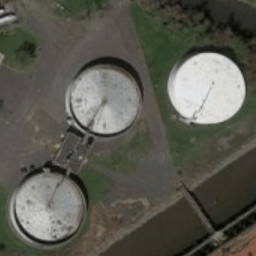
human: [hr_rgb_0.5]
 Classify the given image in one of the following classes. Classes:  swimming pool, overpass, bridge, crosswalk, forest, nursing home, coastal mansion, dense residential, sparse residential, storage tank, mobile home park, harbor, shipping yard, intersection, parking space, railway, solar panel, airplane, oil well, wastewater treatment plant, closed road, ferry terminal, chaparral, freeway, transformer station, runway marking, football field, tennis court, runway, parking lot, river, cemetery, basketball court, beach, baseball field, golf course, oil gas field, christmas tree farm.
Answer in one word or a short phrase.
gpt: storage tank